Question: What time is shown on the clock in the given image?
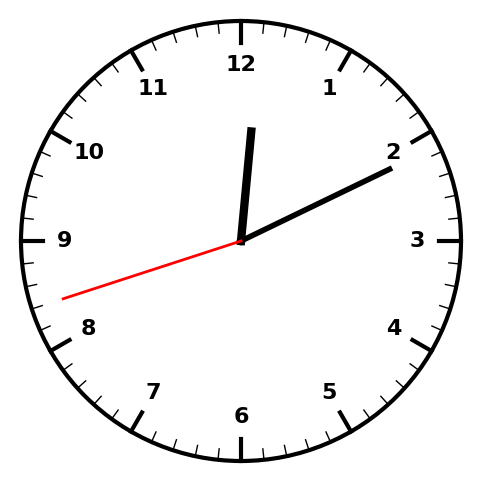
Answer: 12:10:42